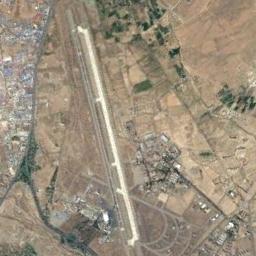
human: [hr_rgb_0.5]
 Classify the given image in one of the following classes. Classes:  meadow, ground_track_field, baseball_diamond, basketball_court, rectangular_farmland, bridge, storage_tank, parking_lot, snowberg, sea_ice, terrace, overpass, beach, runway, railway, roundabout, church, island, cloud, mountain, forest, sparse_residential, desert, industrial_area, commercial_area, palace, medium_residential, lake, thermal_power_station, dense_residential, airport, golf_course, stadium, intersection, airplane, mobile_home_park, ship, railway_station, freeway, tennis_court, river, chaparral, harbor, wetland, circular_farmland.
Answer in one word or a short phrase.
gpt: airport